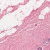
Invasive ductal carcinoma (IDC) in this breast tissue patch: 0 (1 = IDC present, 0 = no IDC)